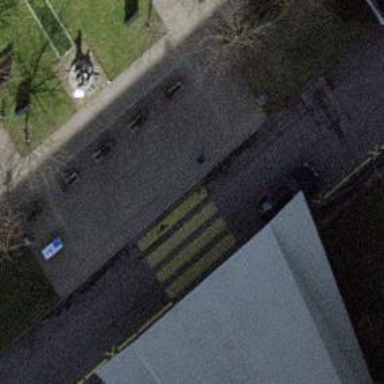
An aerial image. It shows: Zebra crossing for pedestrians.